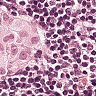
Metastatic tissue present: yes